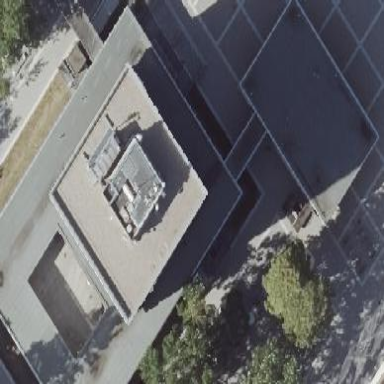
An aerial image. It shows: Part of building.